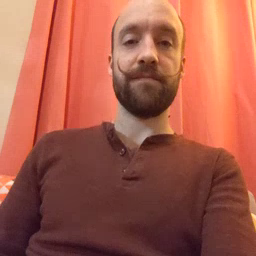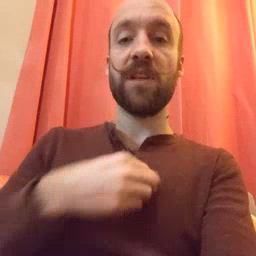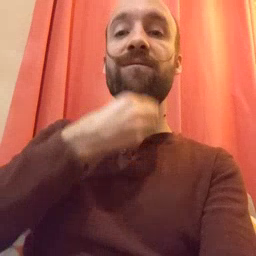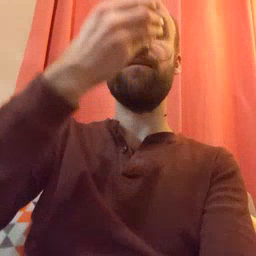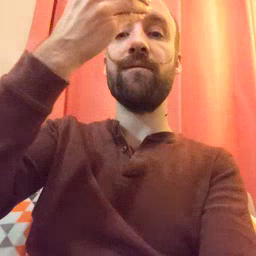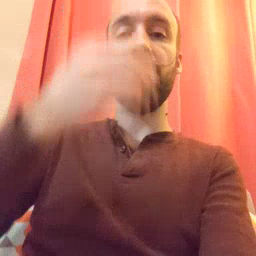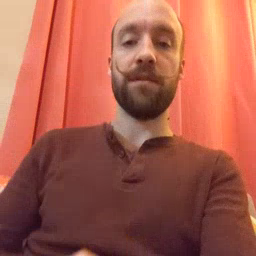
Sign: giraffe